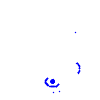
Particle: pion